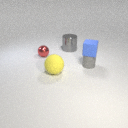
large gray metal cylinder to the right of small red metal sphere